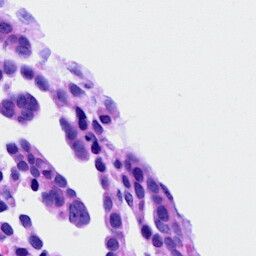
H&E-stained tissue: Ovarian